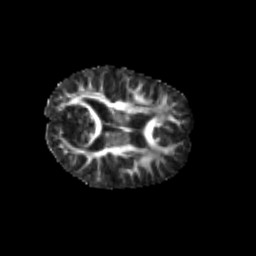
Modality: FA
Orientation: axial
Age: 6
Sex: female
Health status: healthy